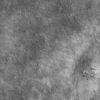
Label: not_dusty